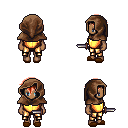
a pixel art fantasy rpg character, female body template, human, dark skin, gold chest armor, gold greaves, red short bangs hairstyle, cloth hood, brown slippers, dagger, four views (front, back, left, right), 2x2 character sprite sheet, small pixel art, hard edges, no anti-aliasing